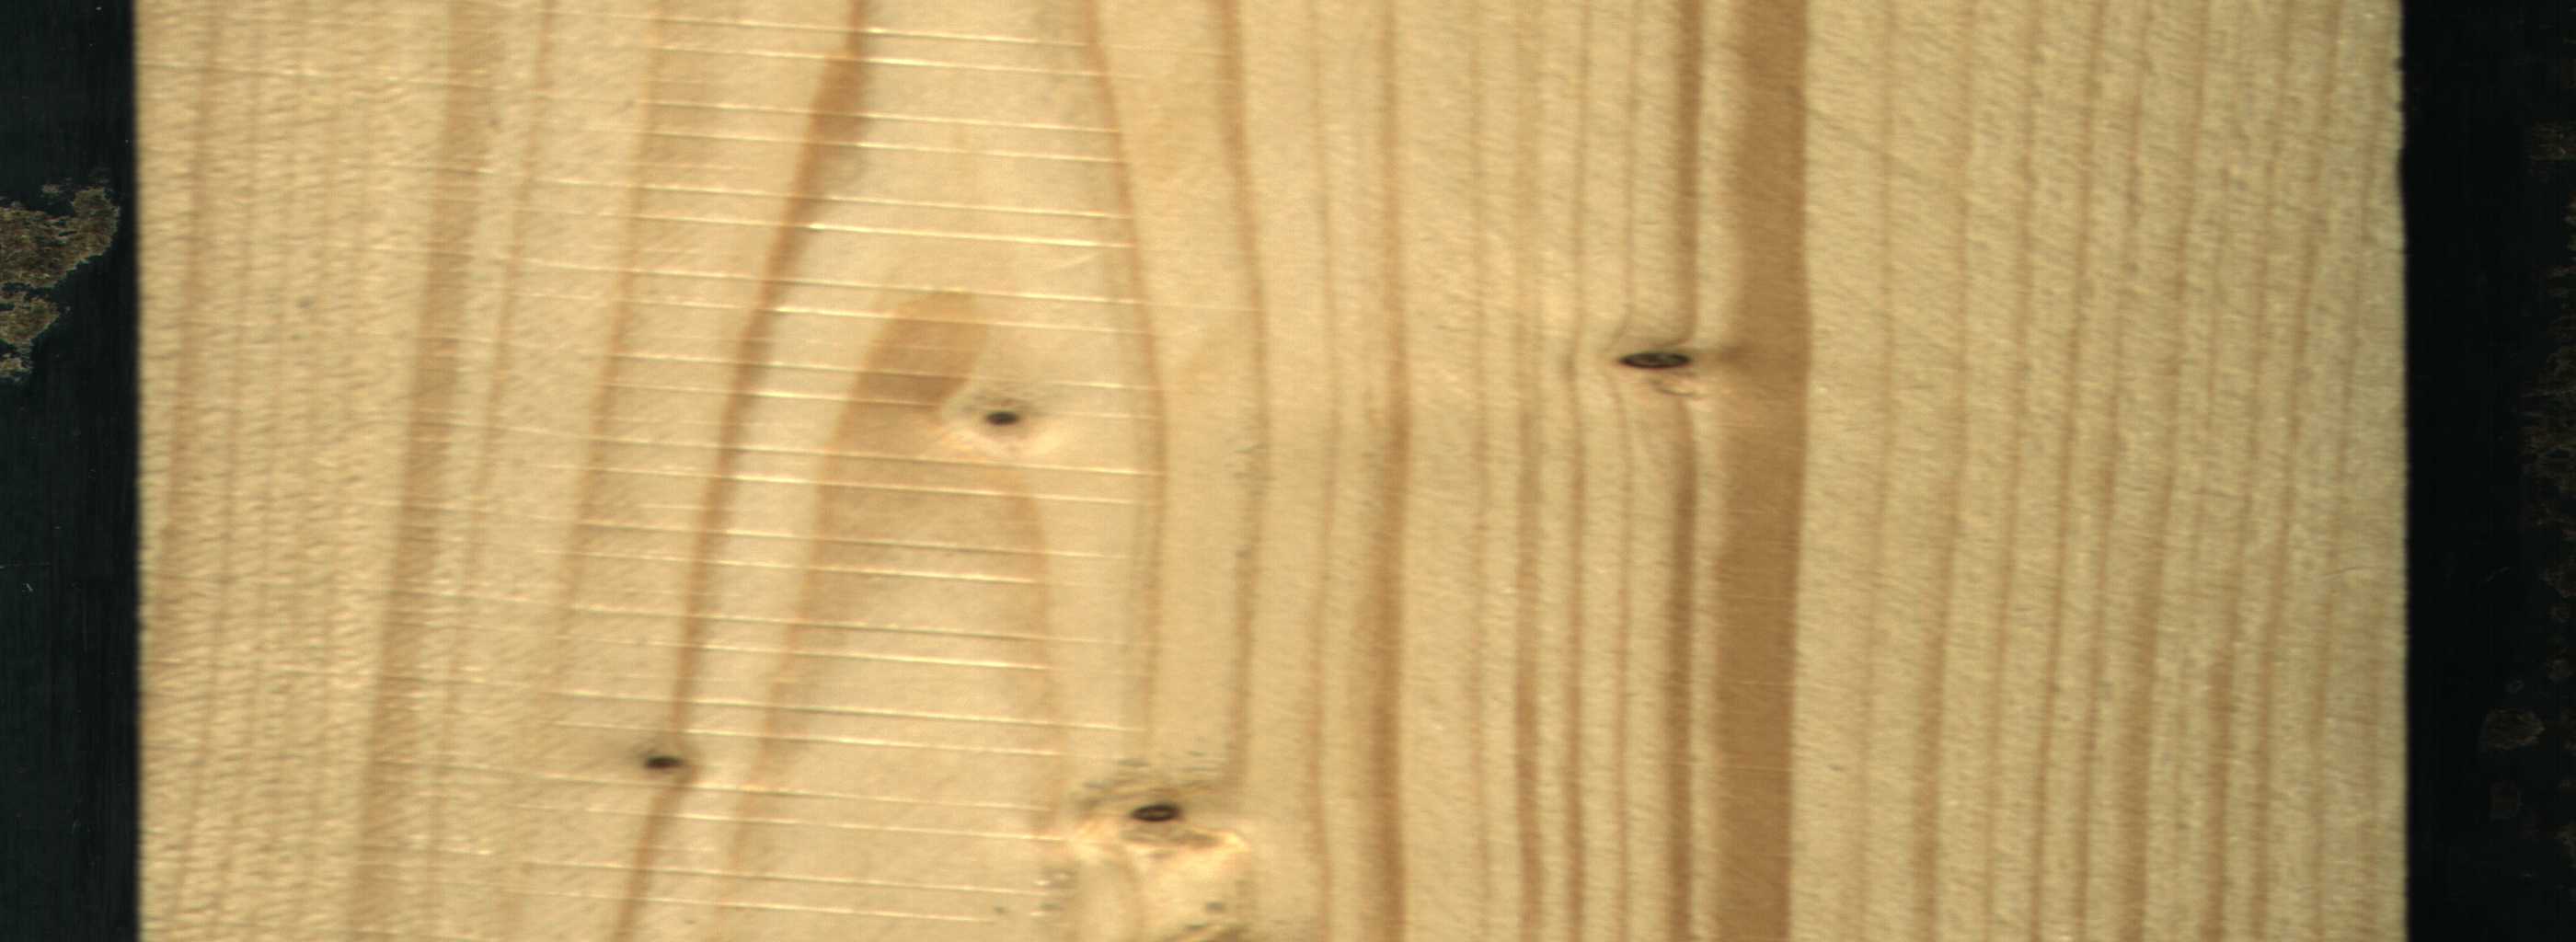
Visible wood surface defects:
Quartzity
Dead_Knot
Live_Knot
Live_Knot
Live_Knot